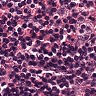
Metastatic tissue present: no